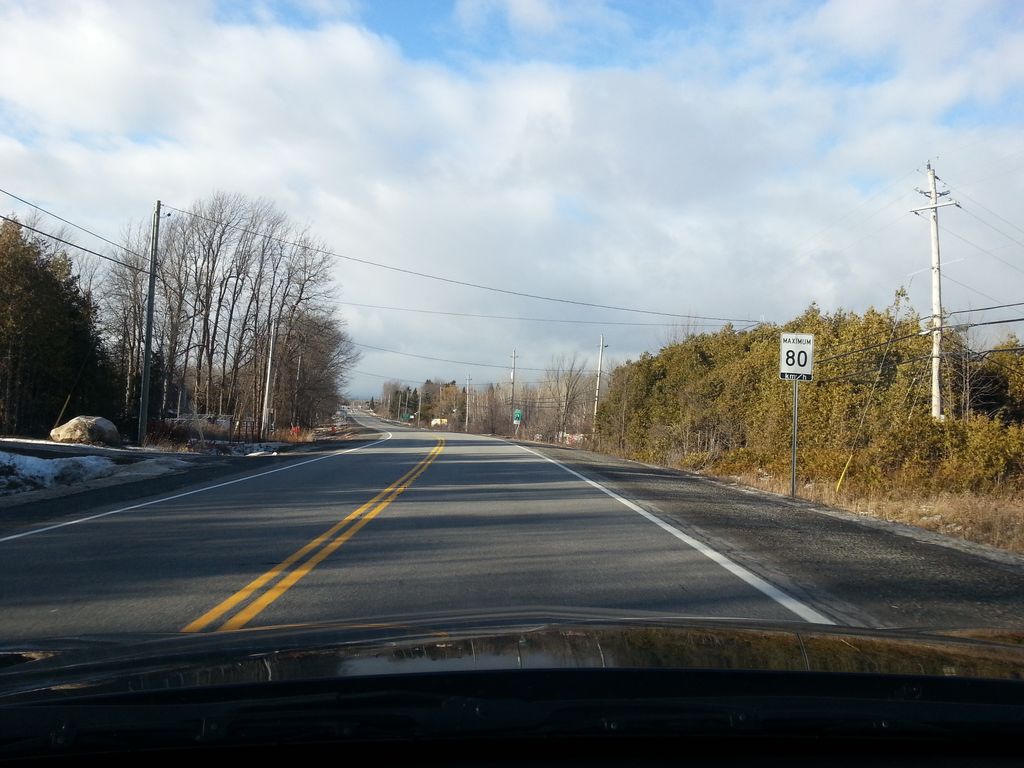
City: ottawa-gatineau